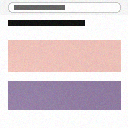
Screen state: on